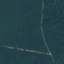
Label: Forest